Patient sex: M
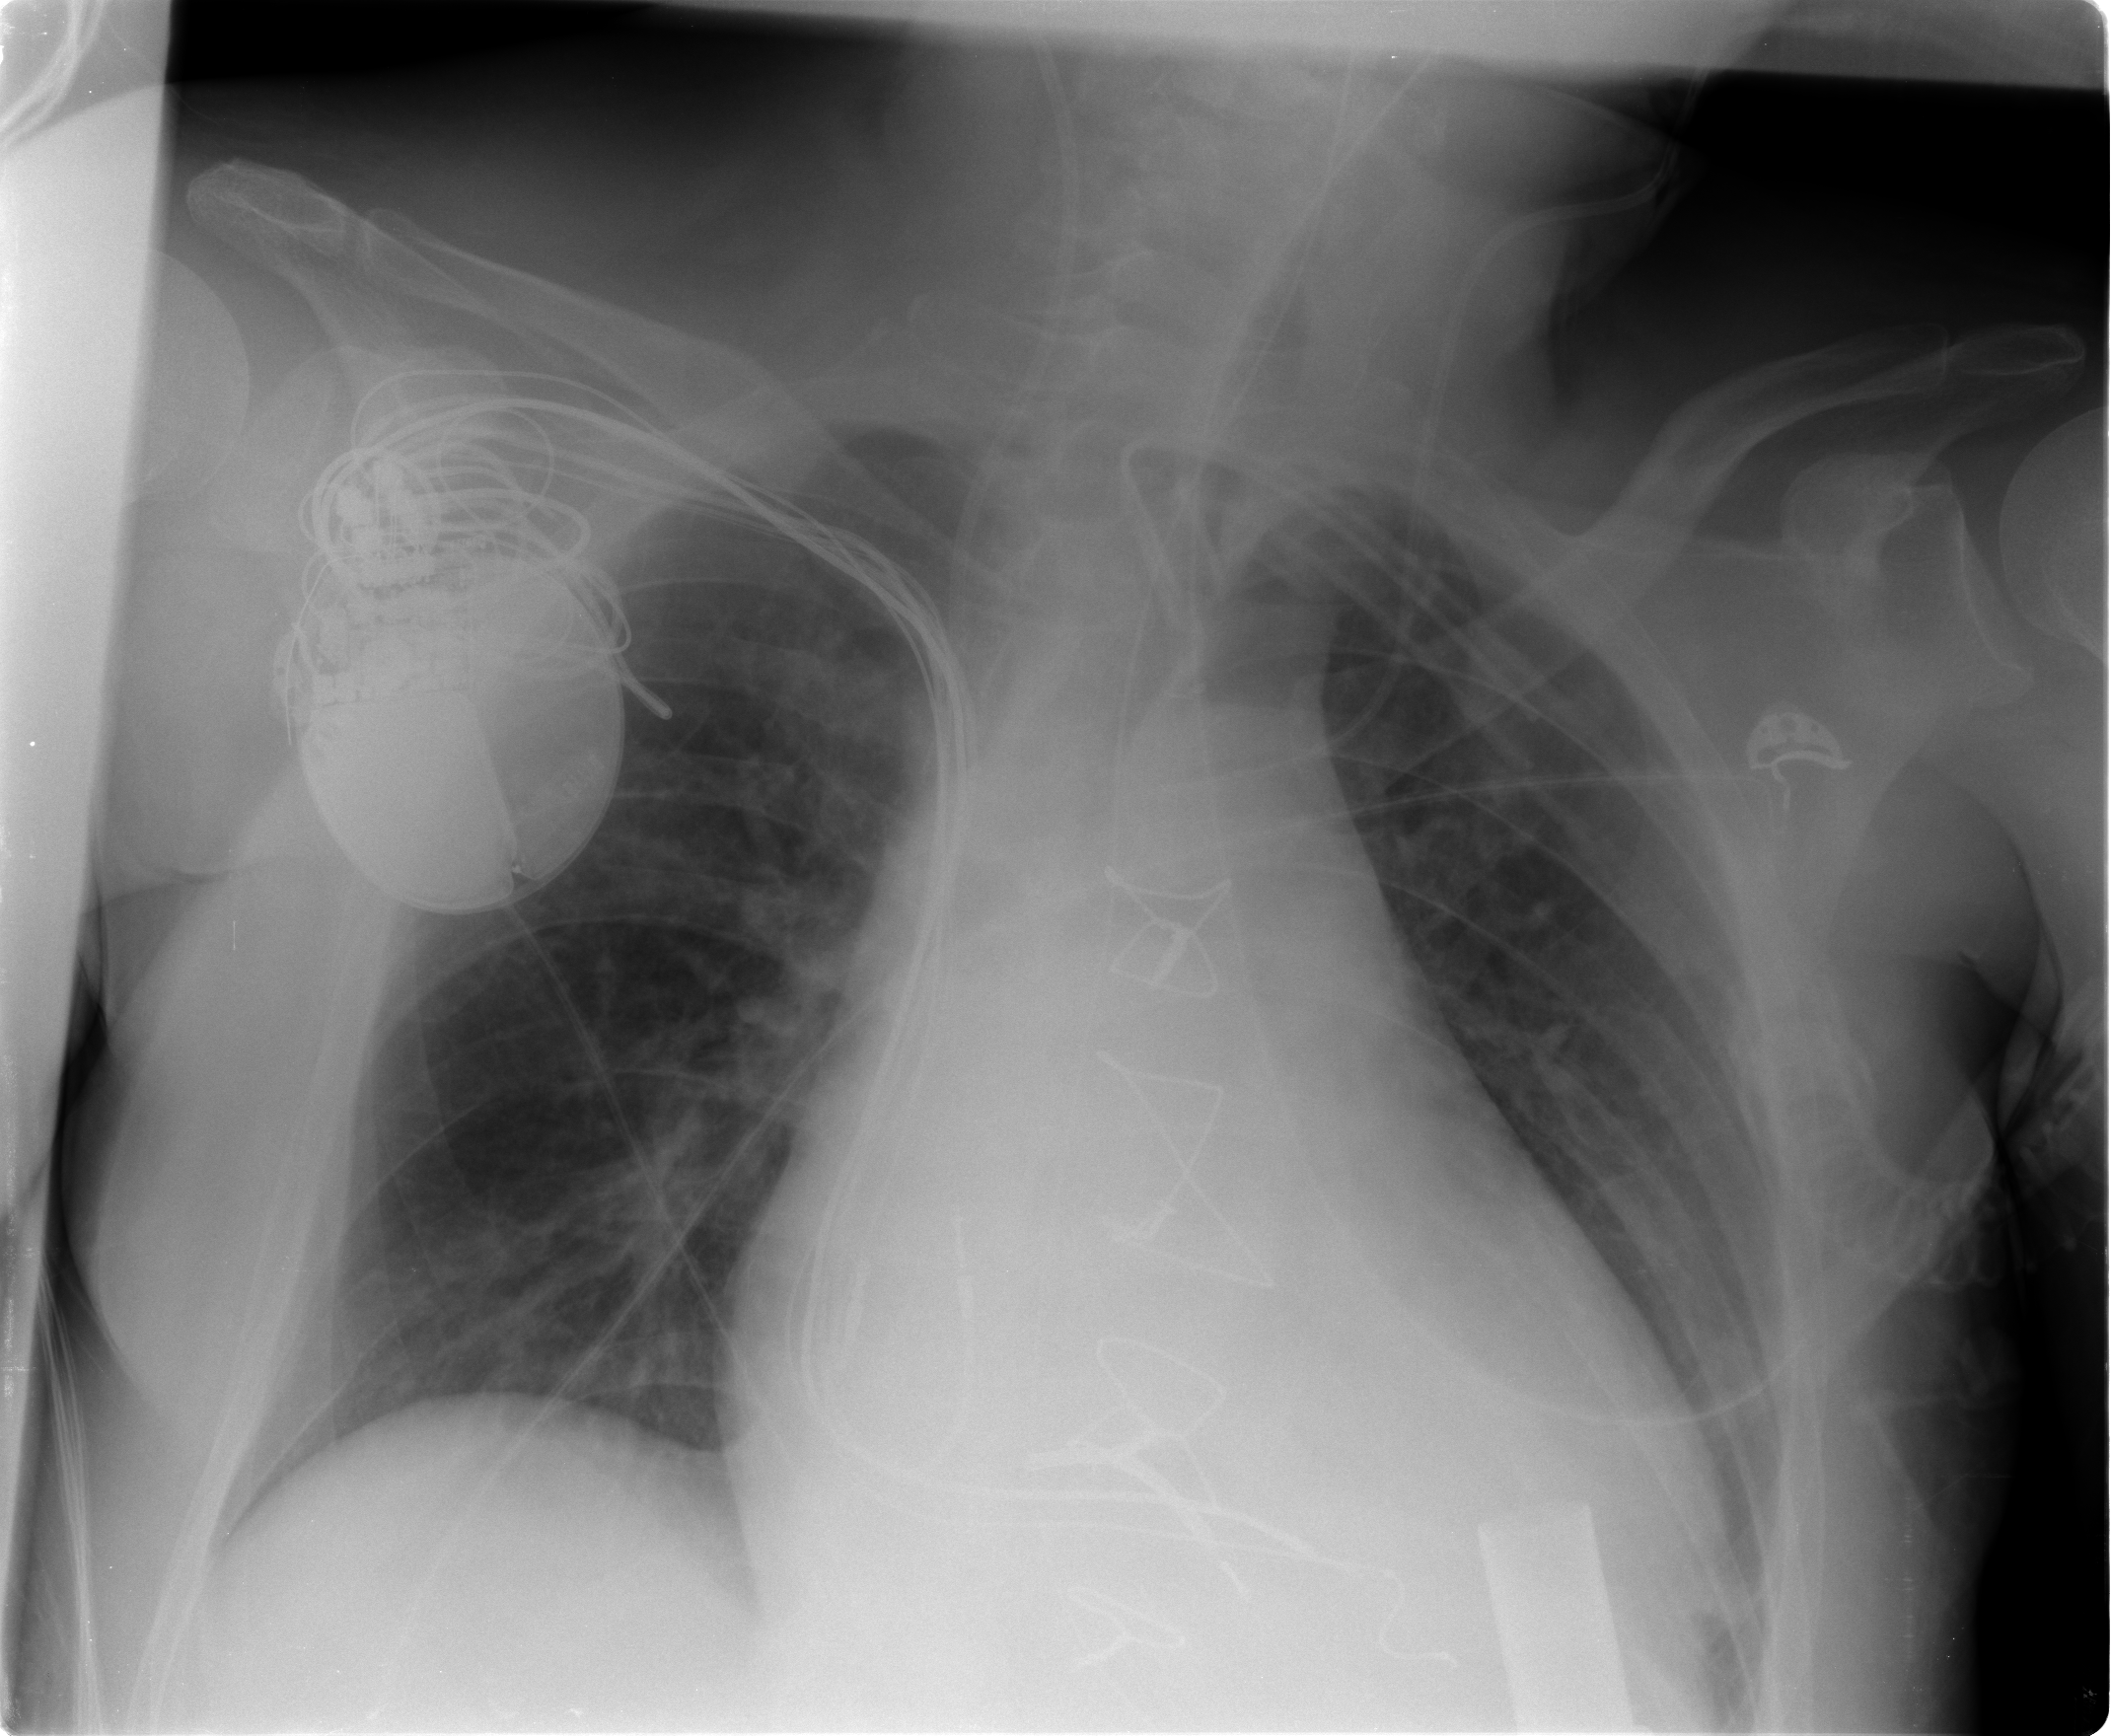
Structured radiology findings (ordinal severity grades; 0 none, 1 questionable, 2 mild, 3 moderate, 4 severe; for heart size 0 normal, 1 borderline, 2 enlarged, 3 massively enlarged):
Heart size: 3
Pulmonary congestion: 2
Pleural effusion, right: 0
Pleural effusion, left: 0
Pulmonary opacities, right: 0
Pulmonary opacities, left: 0
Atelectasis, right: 0
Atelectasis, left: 0